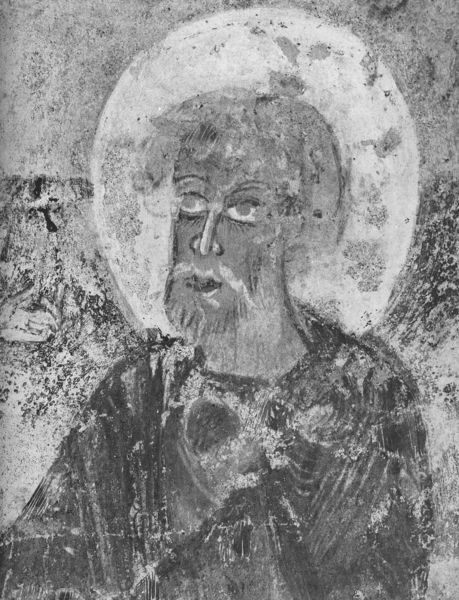
Titel: Chapelle Saint-Jean in Le Liget
Standort: Le Liget, Chapelle Saint-Jean (EU - F)
Schlagwörter: mann, umhang, weiß, grau, haar, nase, schwarz, zeichnung, blick, alt, bart, augen, gesicht, portrait, kirche, gewand, haare, mantel, russland, foto, schwarzweiß, mosaik, heiligenschein, halbprofil, jesus, heiliger, fresko, ikone, wei´, wandbemalung, apostel, beschädigt, aurole